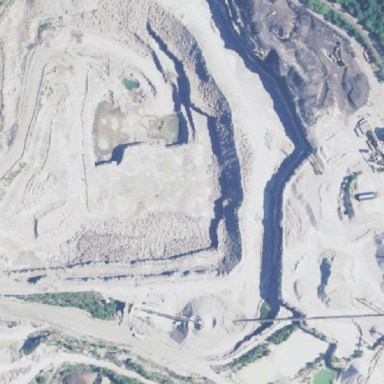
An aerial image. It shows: Quarry area.